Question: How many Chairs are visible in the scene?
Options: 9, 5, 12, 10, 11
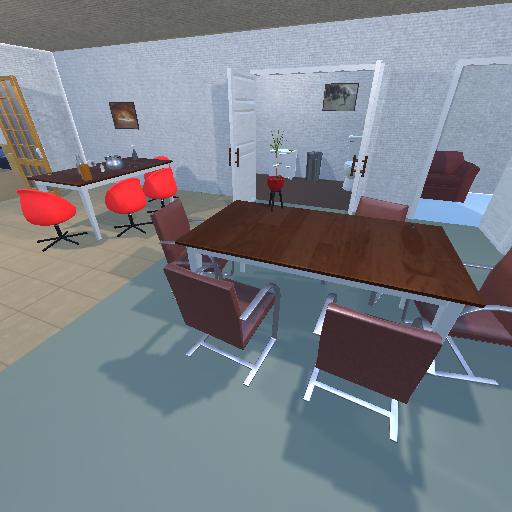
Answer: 9